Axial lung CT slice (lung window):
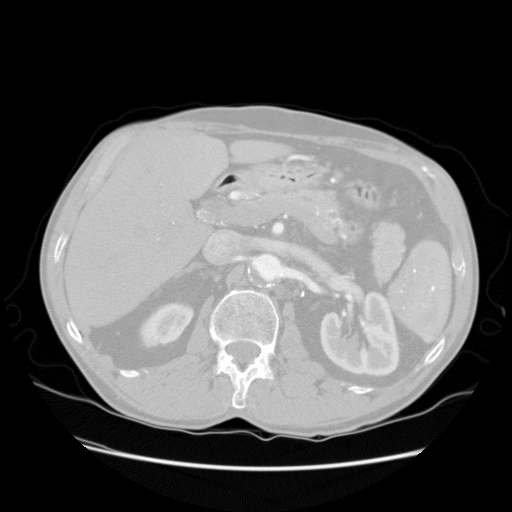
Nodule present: no